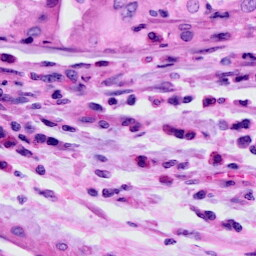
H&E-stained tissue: Cervix